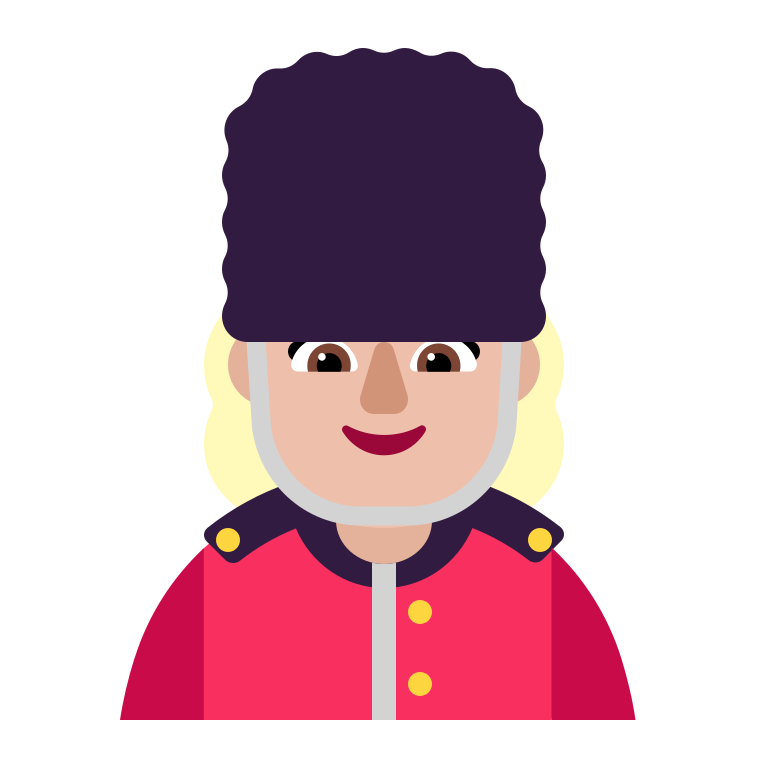
woman guard flat  light